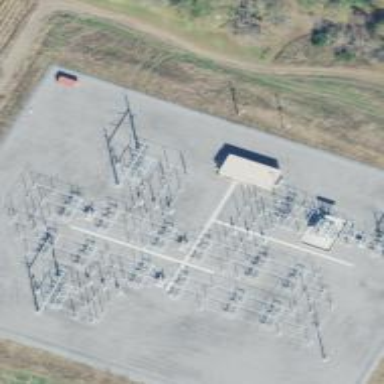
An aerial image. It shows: Switch for power supply.